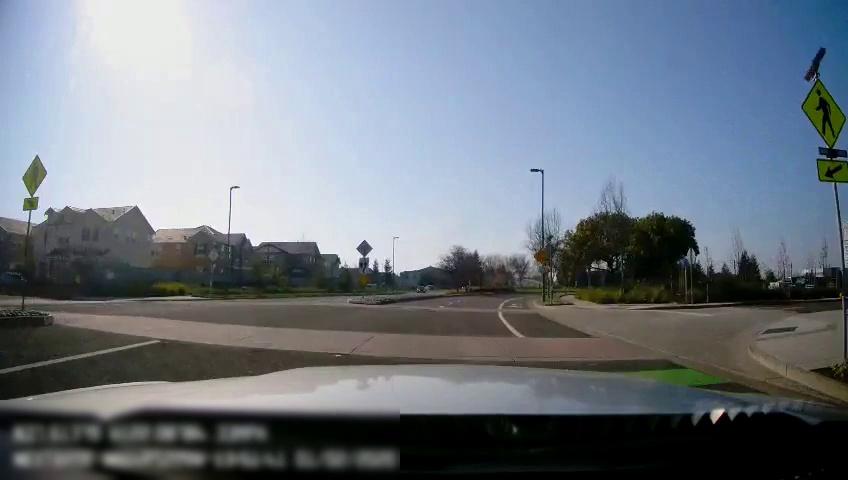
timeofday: Day
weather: Sunny
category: Drivable Space
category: Lanes | Alternate Lane
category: Lanes | Alternate Lane
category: Traffic | Signs
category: Traffic | Signs
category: Traffic | Signs
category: Traffic | Signs
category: Traffic | Signs
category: Traffic | Signs
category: Traffic | Signs